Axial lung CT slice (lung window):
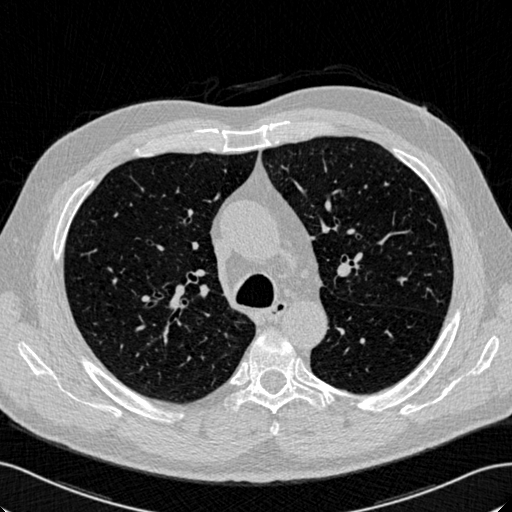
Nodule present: no